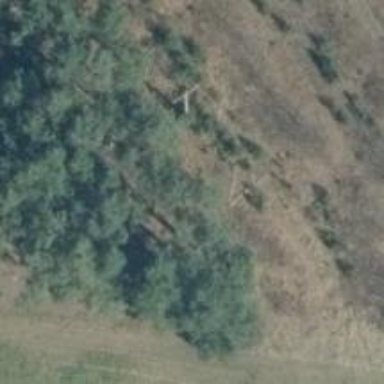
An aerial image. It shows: Power pole.